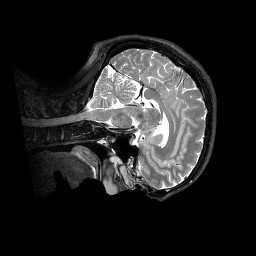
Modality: T2w
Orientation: sagittal